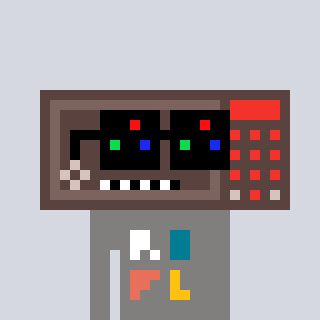
a pixel art character with square black sunglasses, a wallsafe-shaped head and a bluegrey-colored body on a cool background